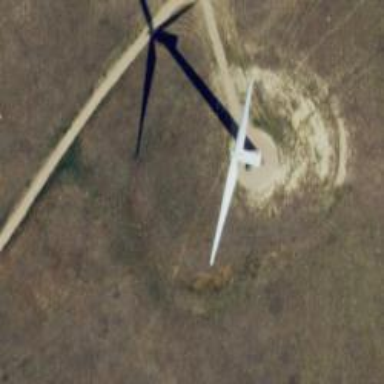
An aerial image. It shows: Wind turbine power generator.